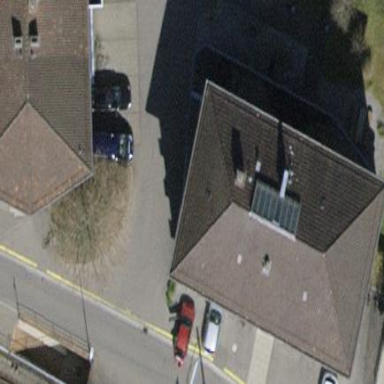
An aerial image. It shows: Hipped roof on apartment building.